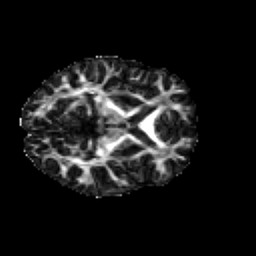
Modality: FA
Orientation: axial
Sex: male
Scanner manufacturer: siemens
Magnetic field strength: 3 T
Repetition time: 5 s
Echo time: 0.071 s